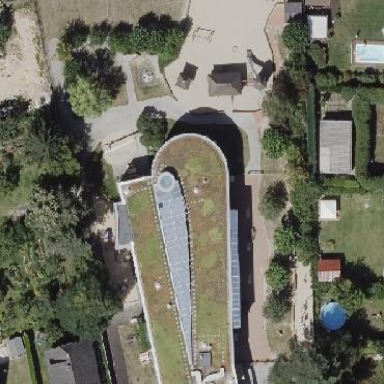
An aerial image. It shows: Kindergarten.